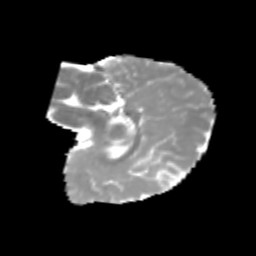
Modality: MD
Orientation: sagittal
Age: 8
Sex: female
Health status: healthy